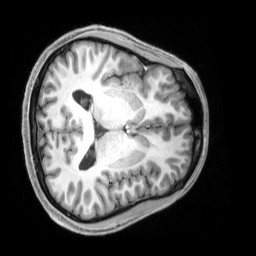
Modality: T1w
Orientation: axial
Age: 30
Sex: male
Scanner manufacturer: siemens
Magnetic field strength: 3 T
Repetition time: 2.3 s
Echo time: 0.00229 s